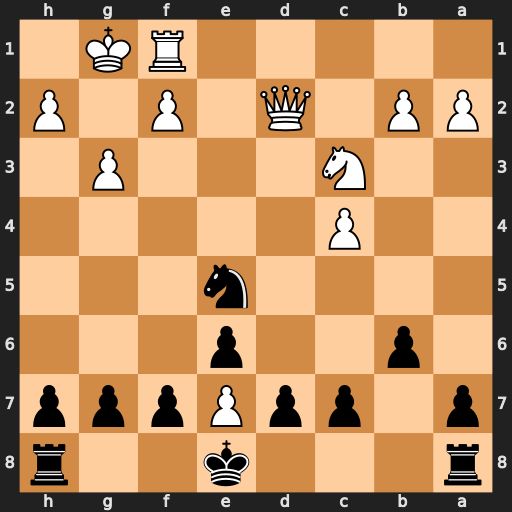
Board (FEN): r3k2r/p1ppPppp/1p2p3/4n3/2P5/2N3P1/PP1Q1P1P/5RK1
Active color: b
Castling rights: kq
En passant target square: -
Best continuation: Nf3+ Kg2 Nxd2